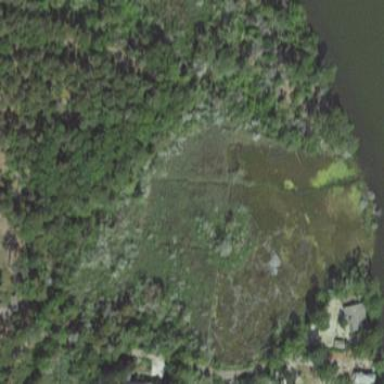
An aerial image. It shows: Beautiful wet meadow natural wetland.